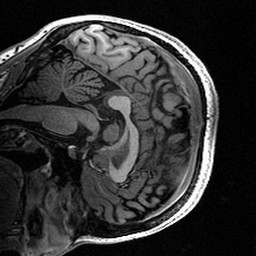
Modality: T1w
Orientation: sagittal
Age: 24
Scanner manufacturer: siemens
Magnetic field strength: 3 T
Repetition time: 2.4 s
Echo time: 0.00224 s